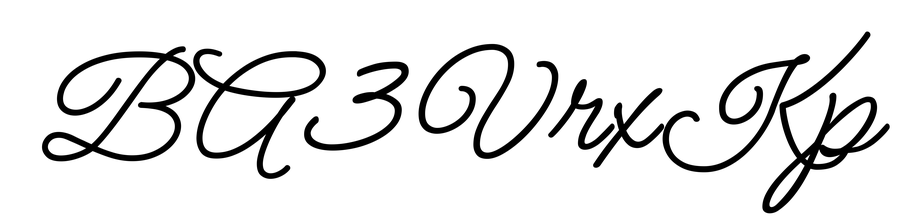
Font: MeowScript-Regular